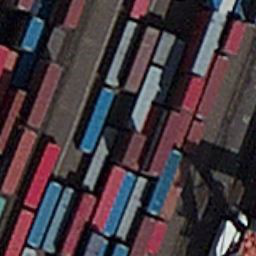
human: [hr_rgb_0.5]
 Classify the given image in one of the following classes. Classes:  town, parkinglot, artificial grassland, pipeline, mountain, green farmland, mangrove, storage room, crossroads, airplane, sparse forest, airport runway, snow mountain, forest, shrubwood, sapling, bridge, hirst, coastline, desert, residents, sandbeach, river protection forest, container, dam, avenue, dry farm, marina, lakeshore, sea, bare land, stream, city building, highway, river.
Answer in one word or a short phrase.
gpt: container